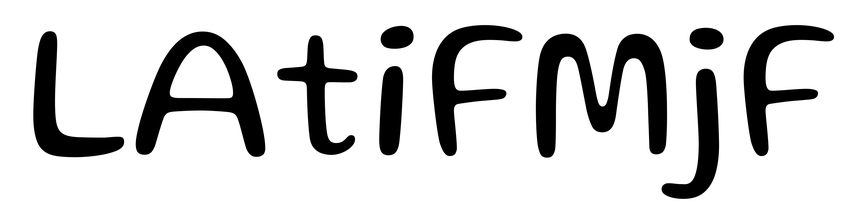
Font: Gluten_Light